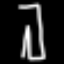
Label: pants